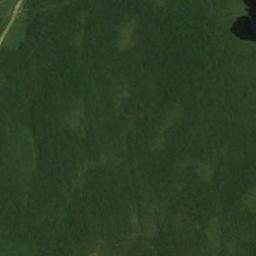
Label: meadow